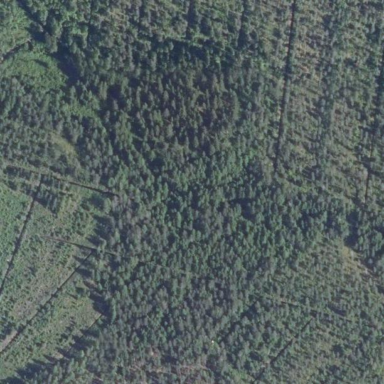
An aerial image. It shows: Woodland with needle-leaved trees.